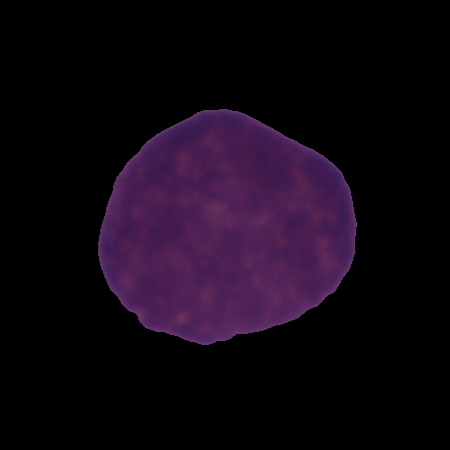
Label: healthy